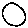
Label: circle